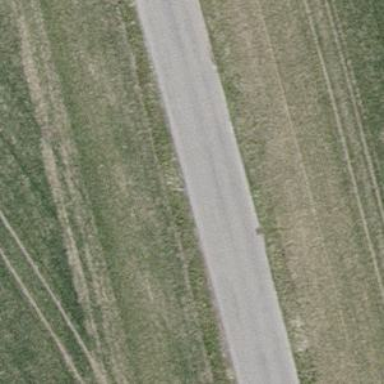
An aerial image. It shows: Unclassified road.